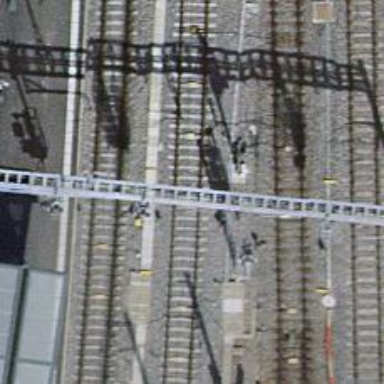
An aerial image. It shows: Railway yard with electrified tracks and single track.